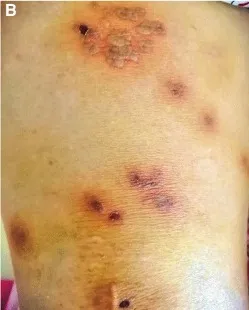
X-ray and macroscopic imaging of the patient. (B) Macroscopic image of characteristic vesicles.
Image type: medical_photograph (skin_photograph)